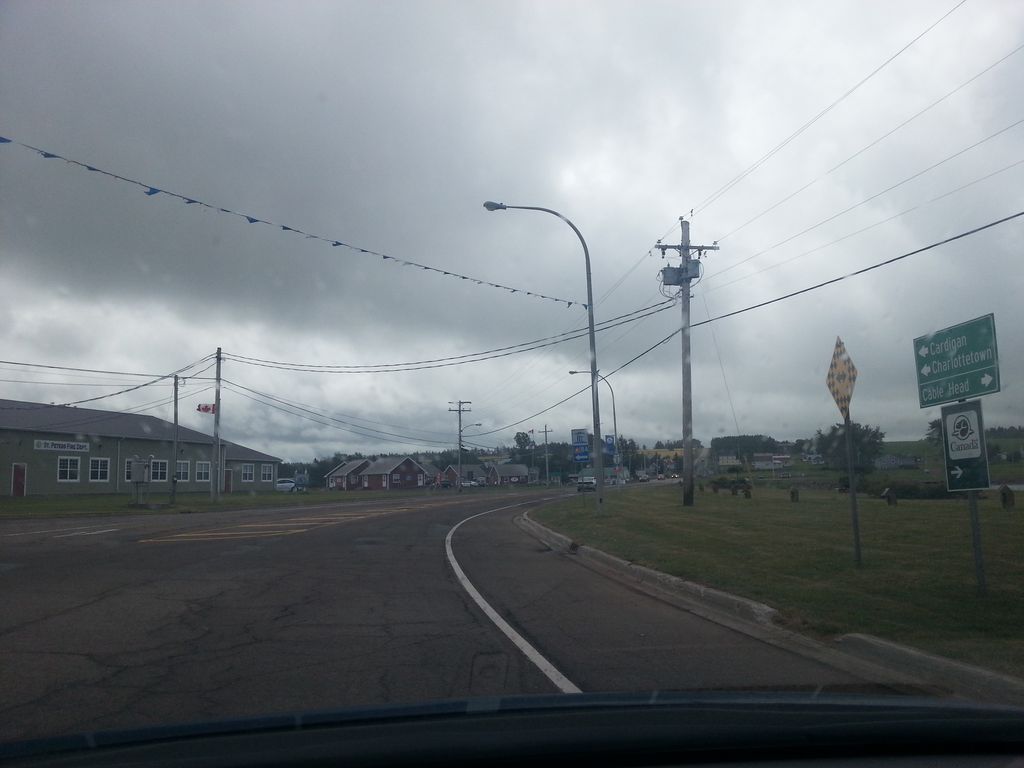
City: charlottetown